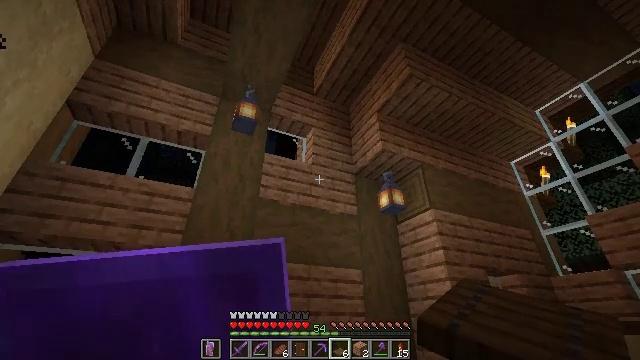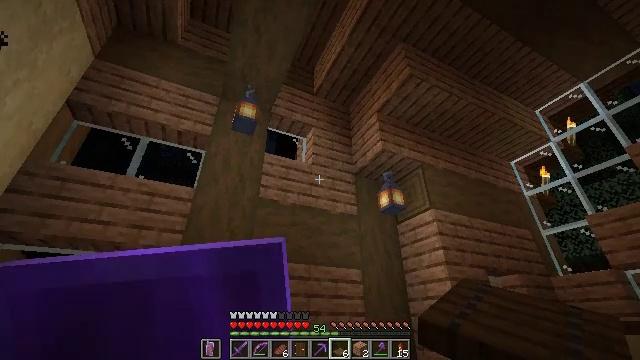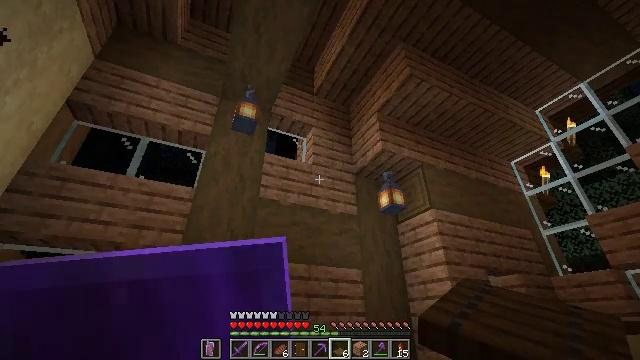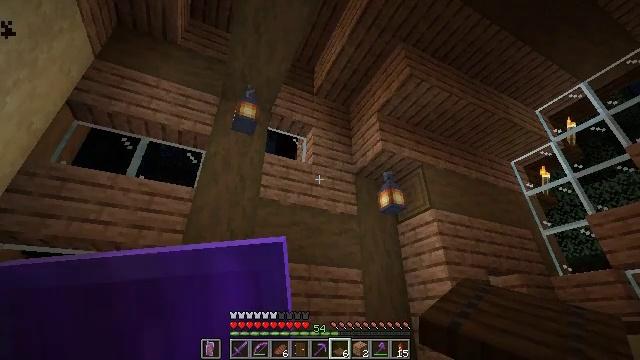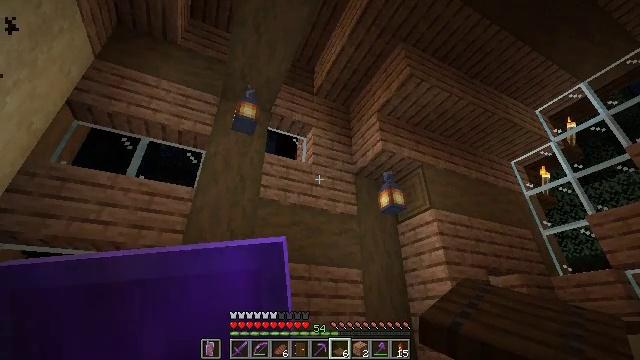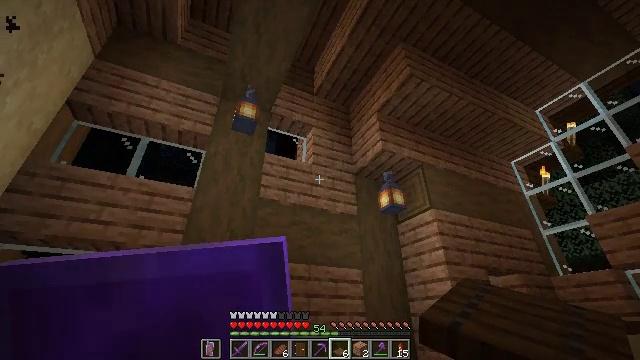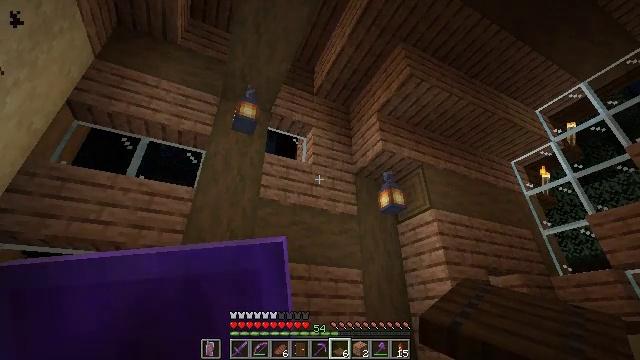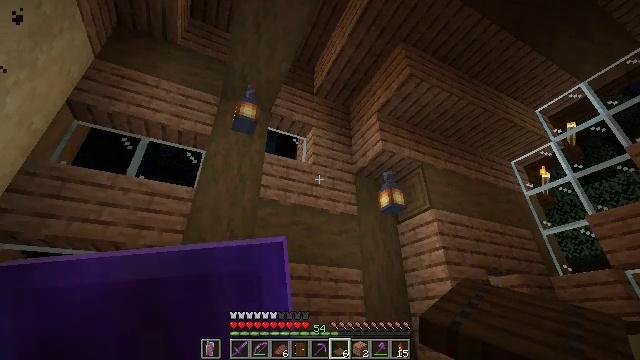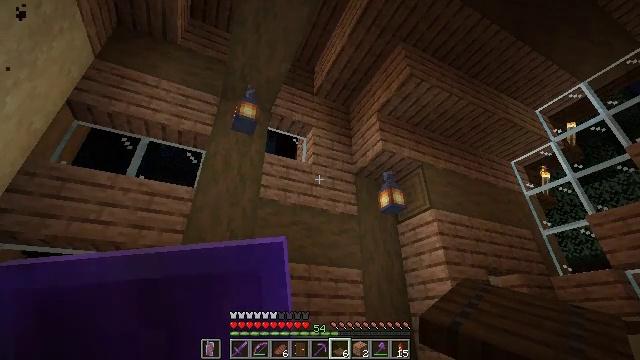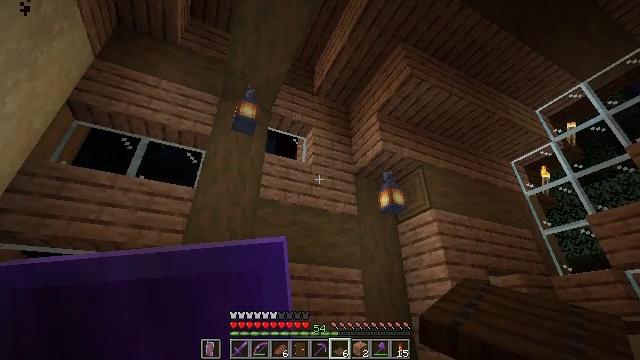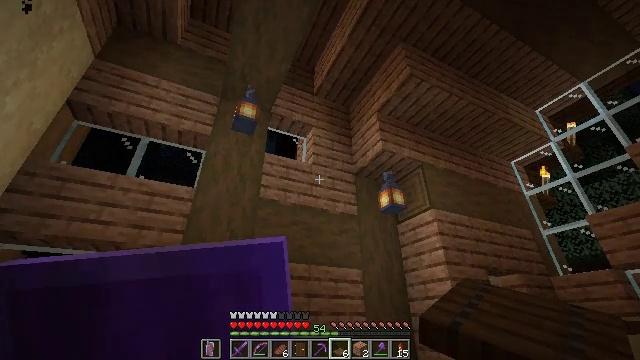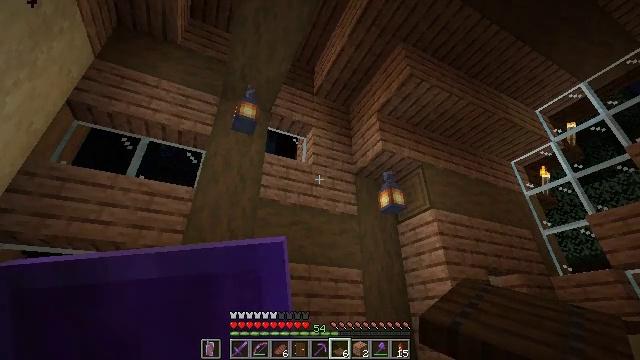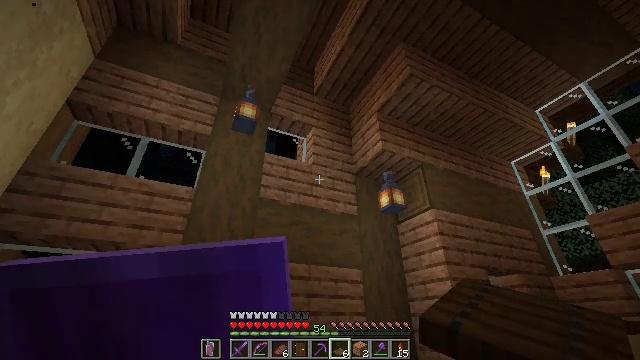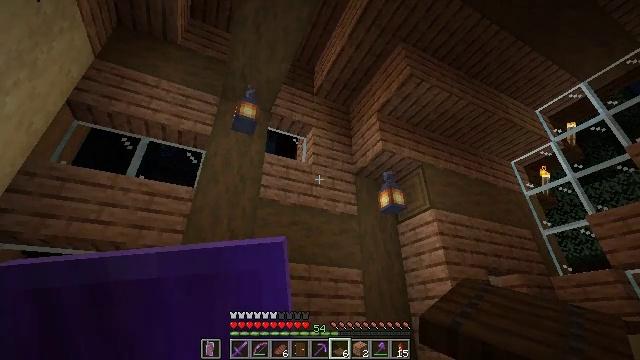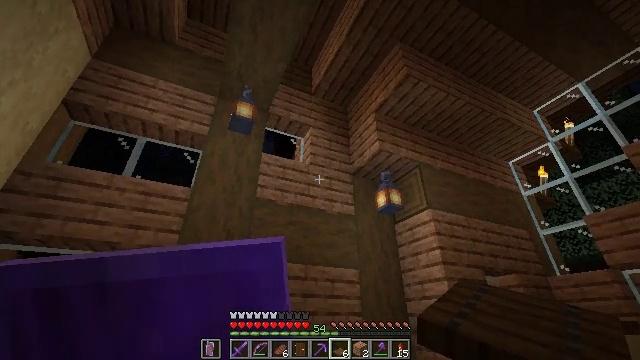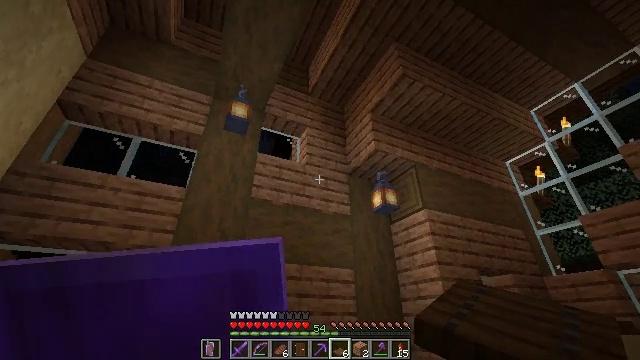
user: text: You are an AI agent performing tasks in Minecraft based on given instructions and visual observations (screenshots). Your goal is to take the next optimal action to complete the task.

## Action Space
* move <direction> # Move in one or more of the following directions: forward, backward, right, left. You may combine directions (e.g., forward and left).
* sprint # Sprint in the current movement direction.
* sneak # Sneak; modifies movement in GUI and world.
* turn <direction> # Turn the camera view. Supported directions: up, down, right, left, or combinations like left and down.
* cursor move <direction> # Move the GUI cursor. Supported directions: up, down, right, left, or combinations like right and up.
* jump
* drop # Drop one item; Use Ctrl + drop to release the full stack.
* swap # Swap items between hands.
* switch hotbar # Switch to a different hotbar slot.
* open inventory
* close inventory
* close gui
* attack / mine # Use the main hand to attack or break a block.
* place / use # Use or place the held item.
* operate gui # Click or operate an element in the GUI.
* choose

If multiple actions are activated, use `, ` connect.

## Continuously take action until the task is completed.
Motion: motion action
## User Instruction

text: Attack the spruce trapdoor to gather it.
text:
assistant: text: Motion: no_op
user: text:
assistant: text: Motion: no_op
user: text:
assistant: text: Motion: no_op
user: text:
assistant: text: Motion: no_op
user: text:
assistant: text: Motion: no_op
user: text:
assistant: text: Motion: no_op
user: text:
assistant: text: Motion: no_op
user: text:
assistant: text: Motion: no_op
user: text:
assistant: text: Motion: no_op
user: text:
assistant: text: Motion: no_op
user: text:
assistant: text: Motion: no_op
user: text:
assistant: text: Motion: no_op
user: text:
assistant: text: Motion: no_op
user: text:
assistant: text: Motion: move right
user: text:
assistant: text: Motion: move right
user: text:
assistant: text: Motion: move right
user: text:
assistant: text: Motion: move right
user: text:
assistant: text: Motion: move right
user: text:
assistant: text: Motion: move right
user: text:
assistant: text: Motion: no_op
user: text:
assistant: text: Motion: no_op
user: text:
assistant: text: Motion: no_op
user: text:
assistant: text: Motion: no_op
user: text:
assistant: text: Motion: no_op
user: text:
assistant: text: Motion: no_op
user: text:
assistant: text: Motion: no_op
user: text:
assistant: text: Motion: no_op
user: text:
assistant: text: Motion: no_op
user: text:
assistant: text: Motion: no_op
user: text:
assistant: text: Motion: no_op